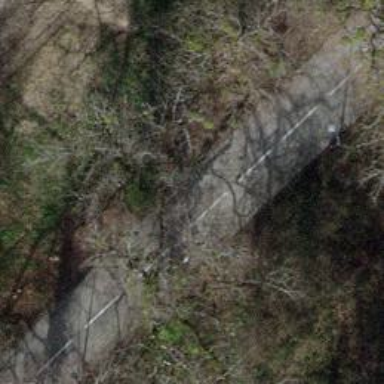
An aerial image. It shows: Avenue of deciduous broadleaved trees.